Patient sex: M
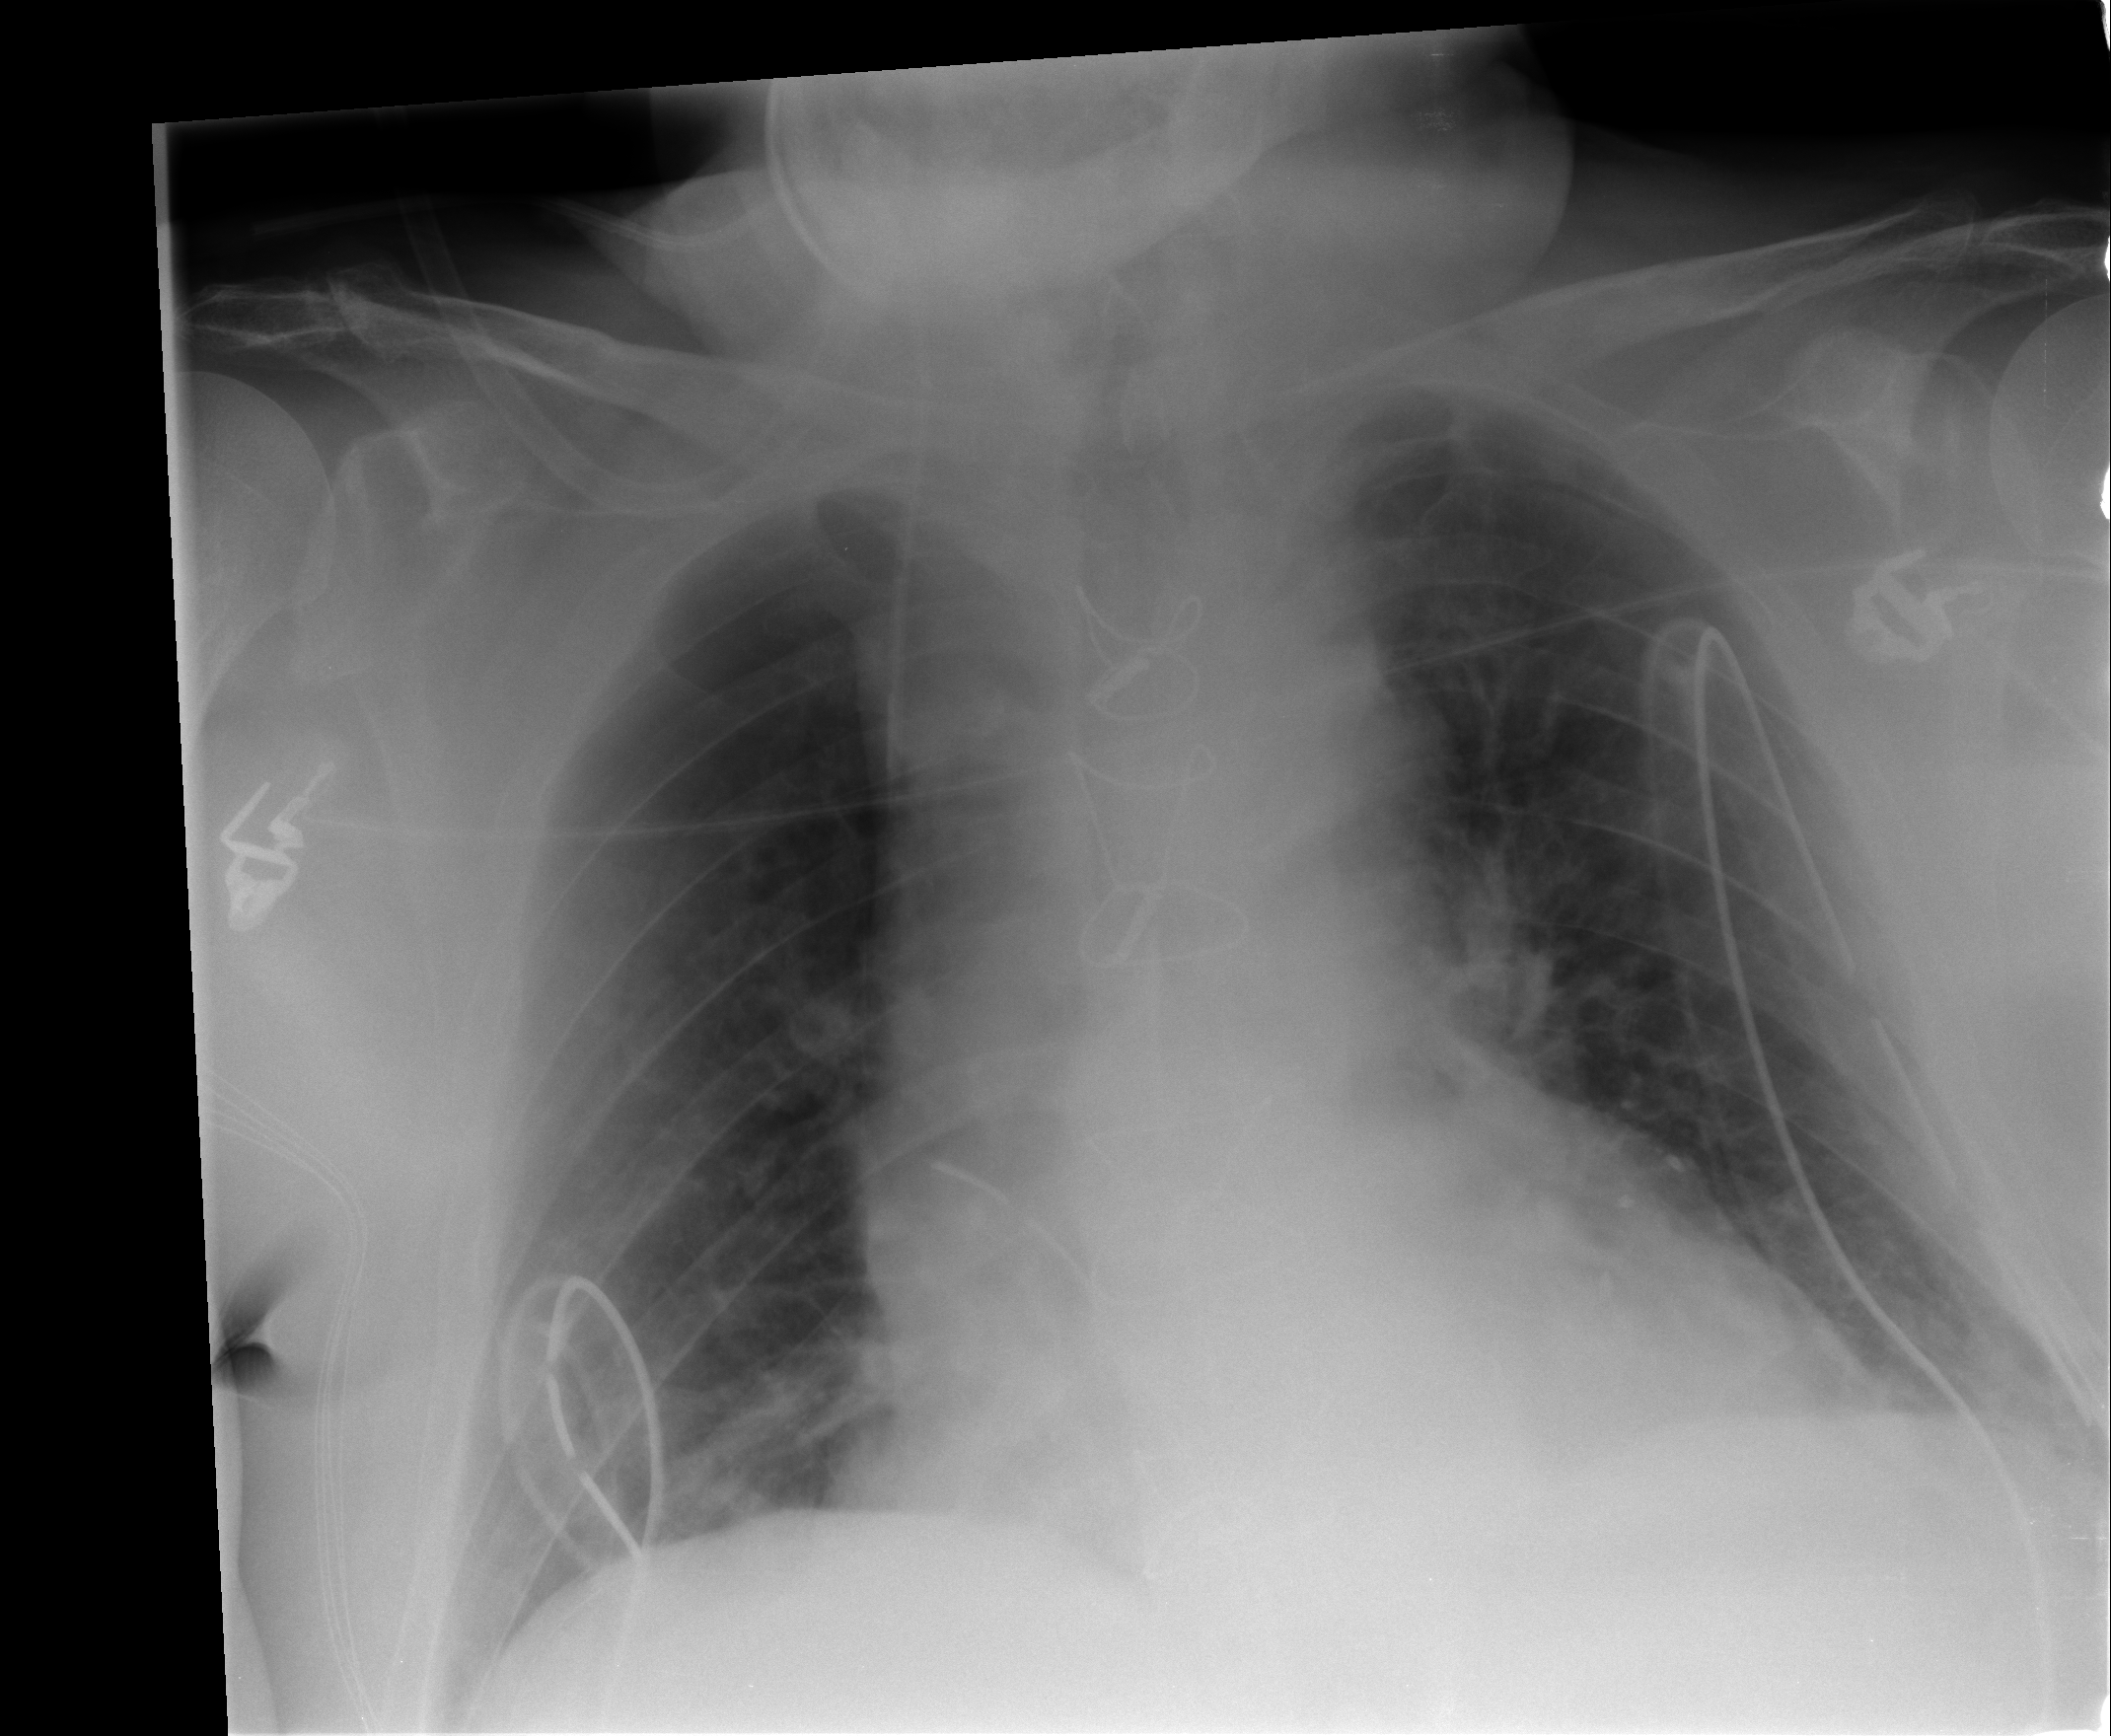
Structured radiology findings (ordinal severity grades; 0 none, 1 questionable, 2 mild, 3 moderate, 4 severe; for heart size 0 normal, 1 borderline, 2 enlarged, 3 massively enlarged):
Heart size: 2
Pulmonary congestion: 0
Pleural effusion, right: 0
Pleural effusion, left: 0
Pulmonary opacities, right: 0
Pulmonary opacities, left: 0
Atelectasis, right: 2
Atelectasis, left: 2